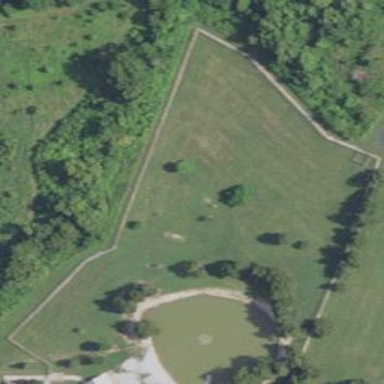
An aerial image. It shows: Fenced dog park area for leisure land.